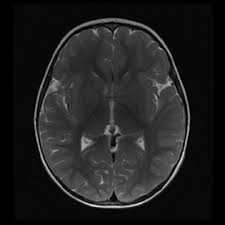
Label: notumor